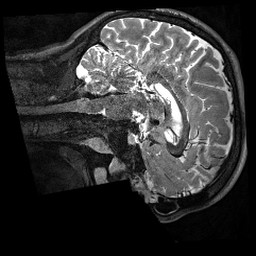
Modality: T2w
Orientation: sagittal
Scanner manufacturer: siemens
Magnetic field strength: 3 T
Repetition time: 3.2 s
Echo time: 0.563 s